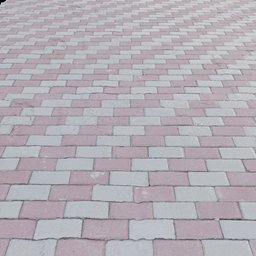
Label: architecture